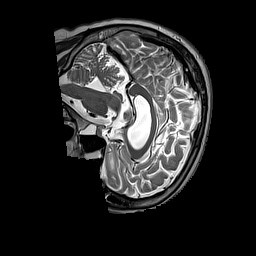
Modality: T2w
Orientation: sagittal
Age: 59
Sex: male
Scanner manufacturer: siemens
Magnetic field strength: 3 T
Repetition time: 3.2 s
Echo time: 0.212 s